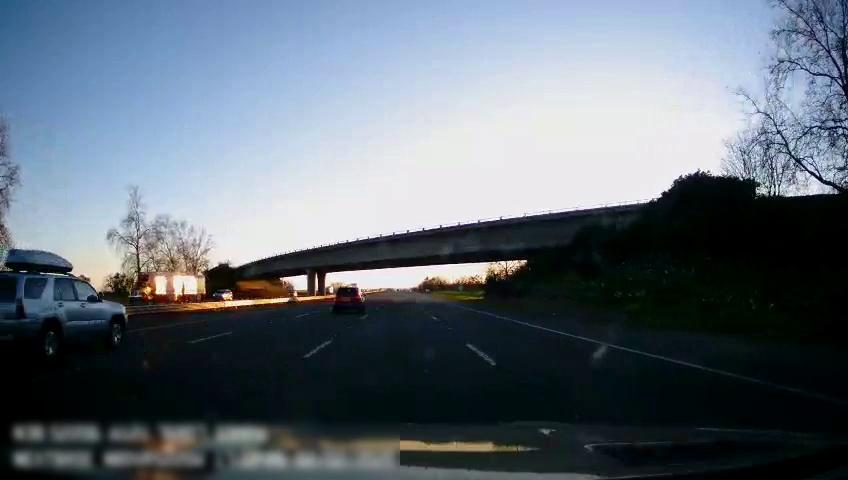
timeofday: Day
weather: Sunny
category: Drivable Space
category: Vehicles | SUV
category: Vehicles | Truck
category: Vehicles | SUV
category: Vehicles | SUV
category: Lanes | Alternate Lane
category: Lanes | Alternate Lane
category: Lanes | Current Lane
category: Lanes | Current Lane
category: Lanes | Alternate Lane